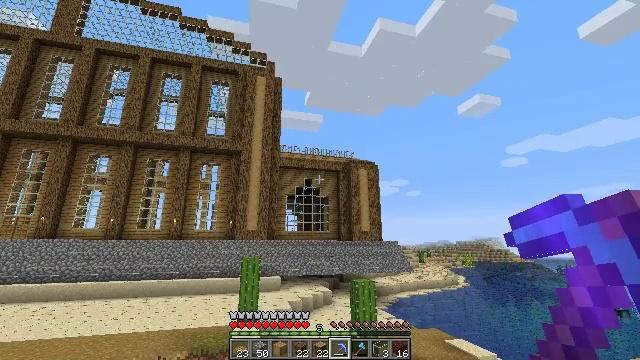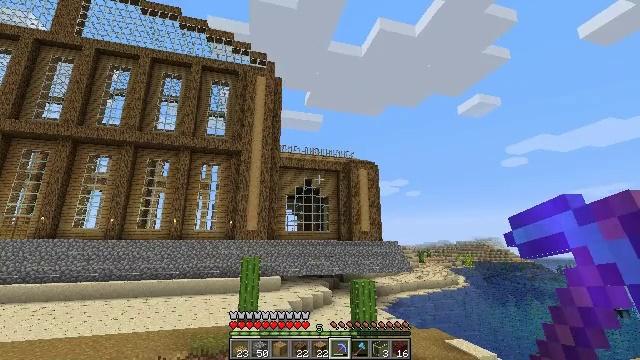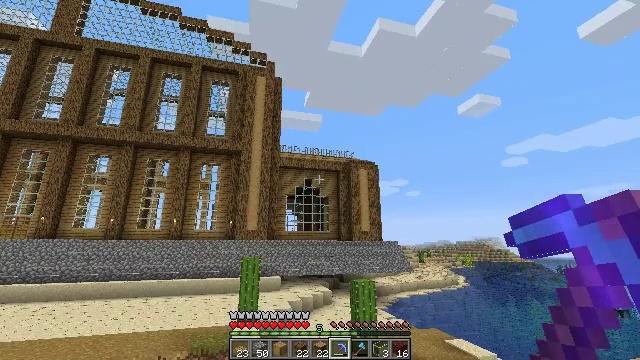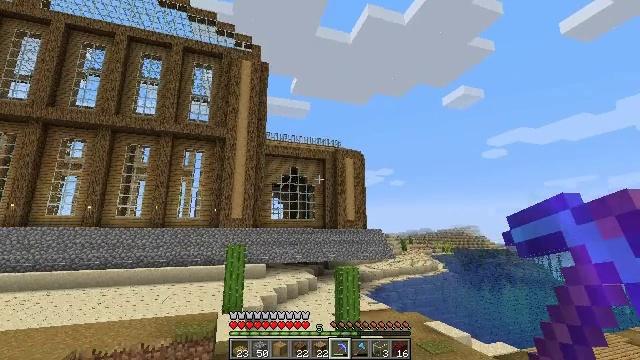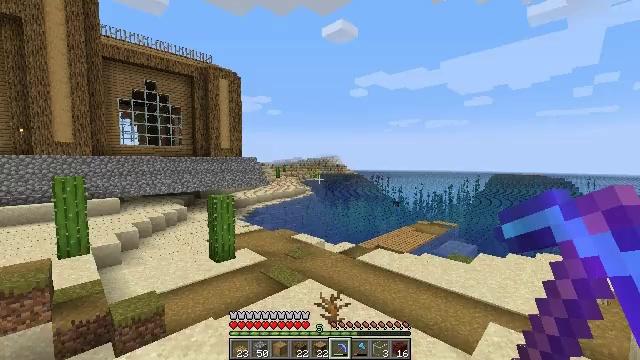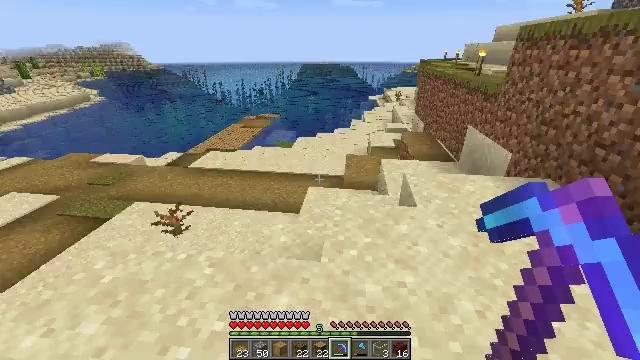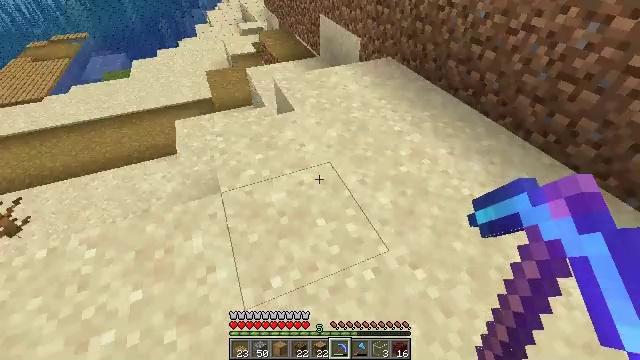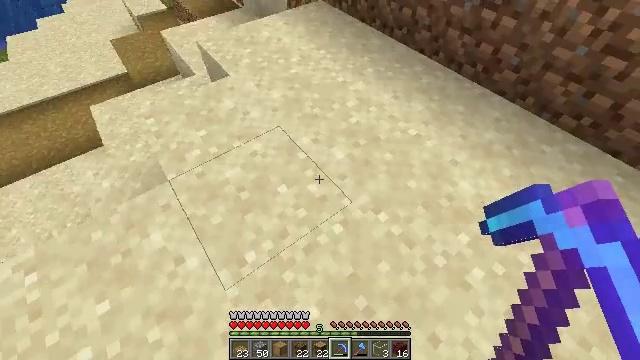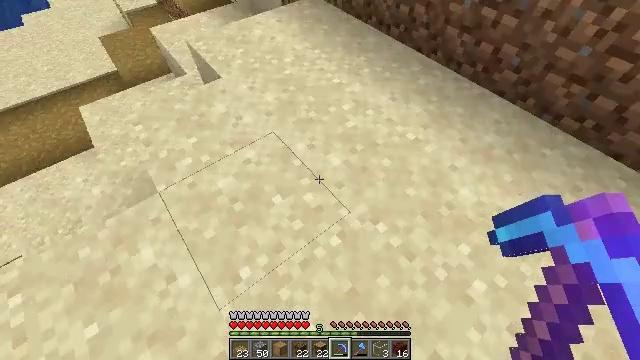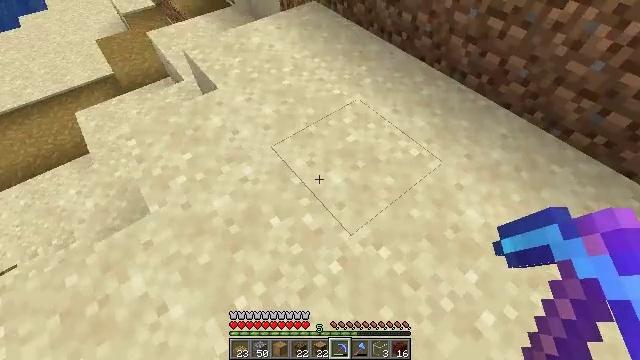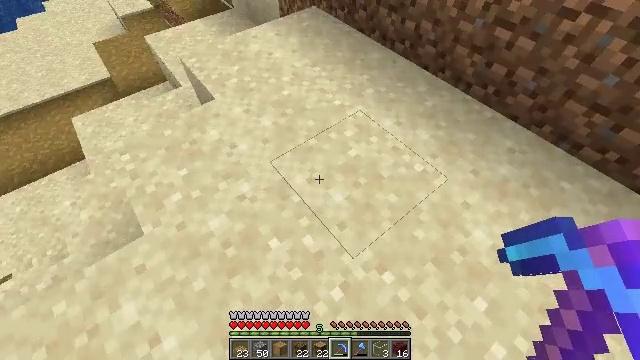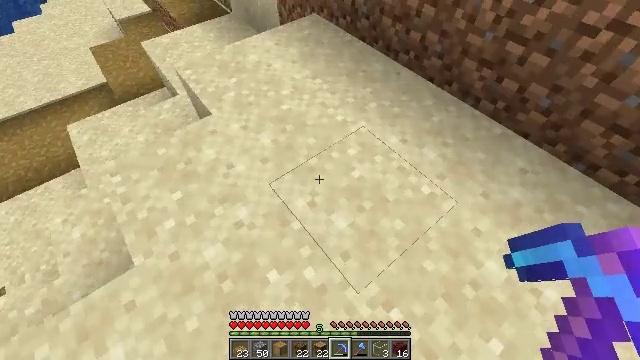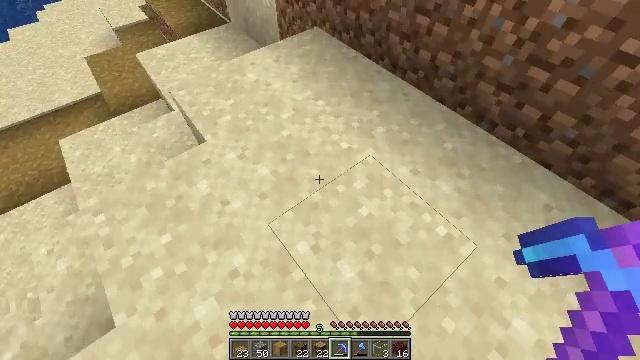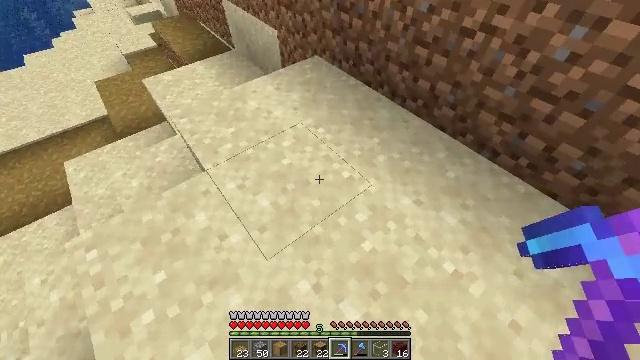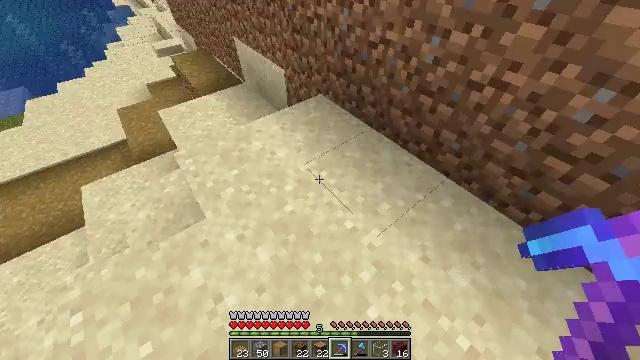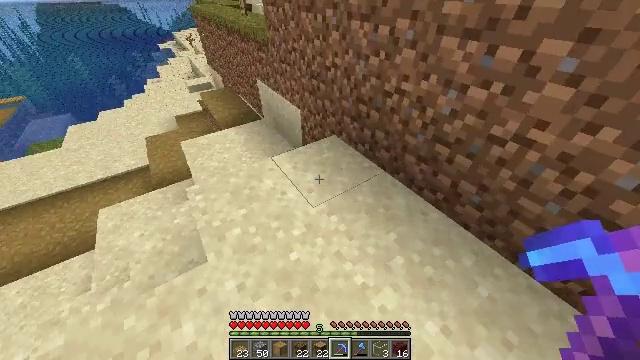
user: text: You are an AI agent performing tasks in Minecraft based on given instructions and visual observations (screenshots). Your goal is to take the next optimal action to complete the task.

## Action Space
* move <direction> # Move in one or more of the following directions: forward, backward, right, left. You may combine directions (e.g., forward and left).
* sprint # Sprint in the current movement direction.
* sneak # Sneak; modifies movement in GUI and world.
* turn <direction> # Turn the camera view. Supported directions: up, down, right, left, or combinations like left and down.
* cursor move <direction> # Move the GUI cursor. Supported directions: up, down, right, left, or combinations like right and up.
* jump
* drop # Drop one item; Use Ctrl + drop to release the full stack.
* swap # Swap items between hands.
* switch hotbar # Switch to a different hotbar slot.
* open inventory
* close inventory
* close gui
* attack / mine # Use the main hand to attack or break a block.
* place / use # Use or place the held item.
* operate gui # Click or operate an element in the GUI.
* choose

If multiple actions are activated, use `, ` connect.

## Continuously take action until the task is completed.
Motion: motion action
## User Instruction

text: Dig up potatoes from the soil.
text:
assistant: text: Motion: no_op
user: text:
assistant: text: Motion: no_op
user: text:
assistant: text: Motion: turn right and down
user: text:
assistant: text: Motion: turn right and down
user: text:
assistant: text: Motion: turn right and down
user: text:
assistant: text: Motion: turn right and down
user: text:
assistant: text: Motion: move forward, turn right and down
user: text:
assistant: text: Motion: move forward, turn right and down
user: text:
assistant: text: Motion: move forward
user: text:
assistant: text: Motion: move forward
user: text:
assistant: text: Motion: move forward
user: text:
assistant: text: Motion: move forward, sprint
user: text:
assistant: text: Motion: move forward, sprint, turn up
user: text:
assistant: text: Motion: move forward, sprint, turn up
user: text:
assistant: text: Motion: move forward, sprint, turn left and up
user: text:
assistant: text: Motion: move forward, turn left and up
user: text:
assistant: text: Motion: move forward, turn left and up
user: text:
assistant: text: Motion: move forward, sprint, turn left and up
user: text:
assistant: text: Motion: move forward, sprint
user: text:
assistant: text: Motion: move forward, sprint, turn left
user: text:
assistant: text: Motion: move forward, turn left
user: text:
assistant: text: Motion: move forward, turn left
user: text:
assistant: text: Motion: move forward, turn left and up
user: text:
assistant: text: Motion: move forward, turn left and up
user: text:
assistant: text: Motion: move forward and move right, turn left and up
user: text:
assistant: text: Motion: move right, turn left and up
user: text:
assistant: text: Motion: move right, turn left and up
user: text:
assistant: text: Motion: no_op
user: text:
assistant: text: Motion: no_op
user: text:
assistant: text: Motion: no_op